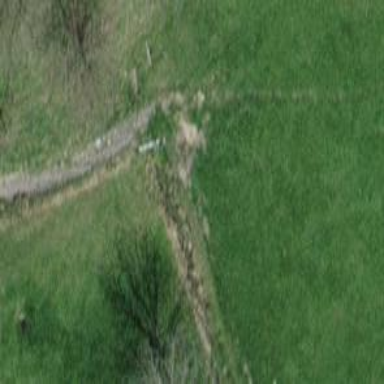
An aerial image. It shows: Track on the ground with grade3 tracktype.